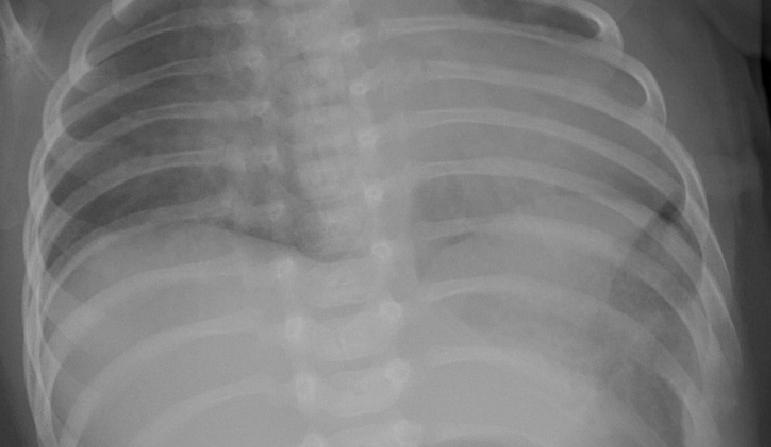
Diagnosis: PNEUMONIA